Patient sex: M
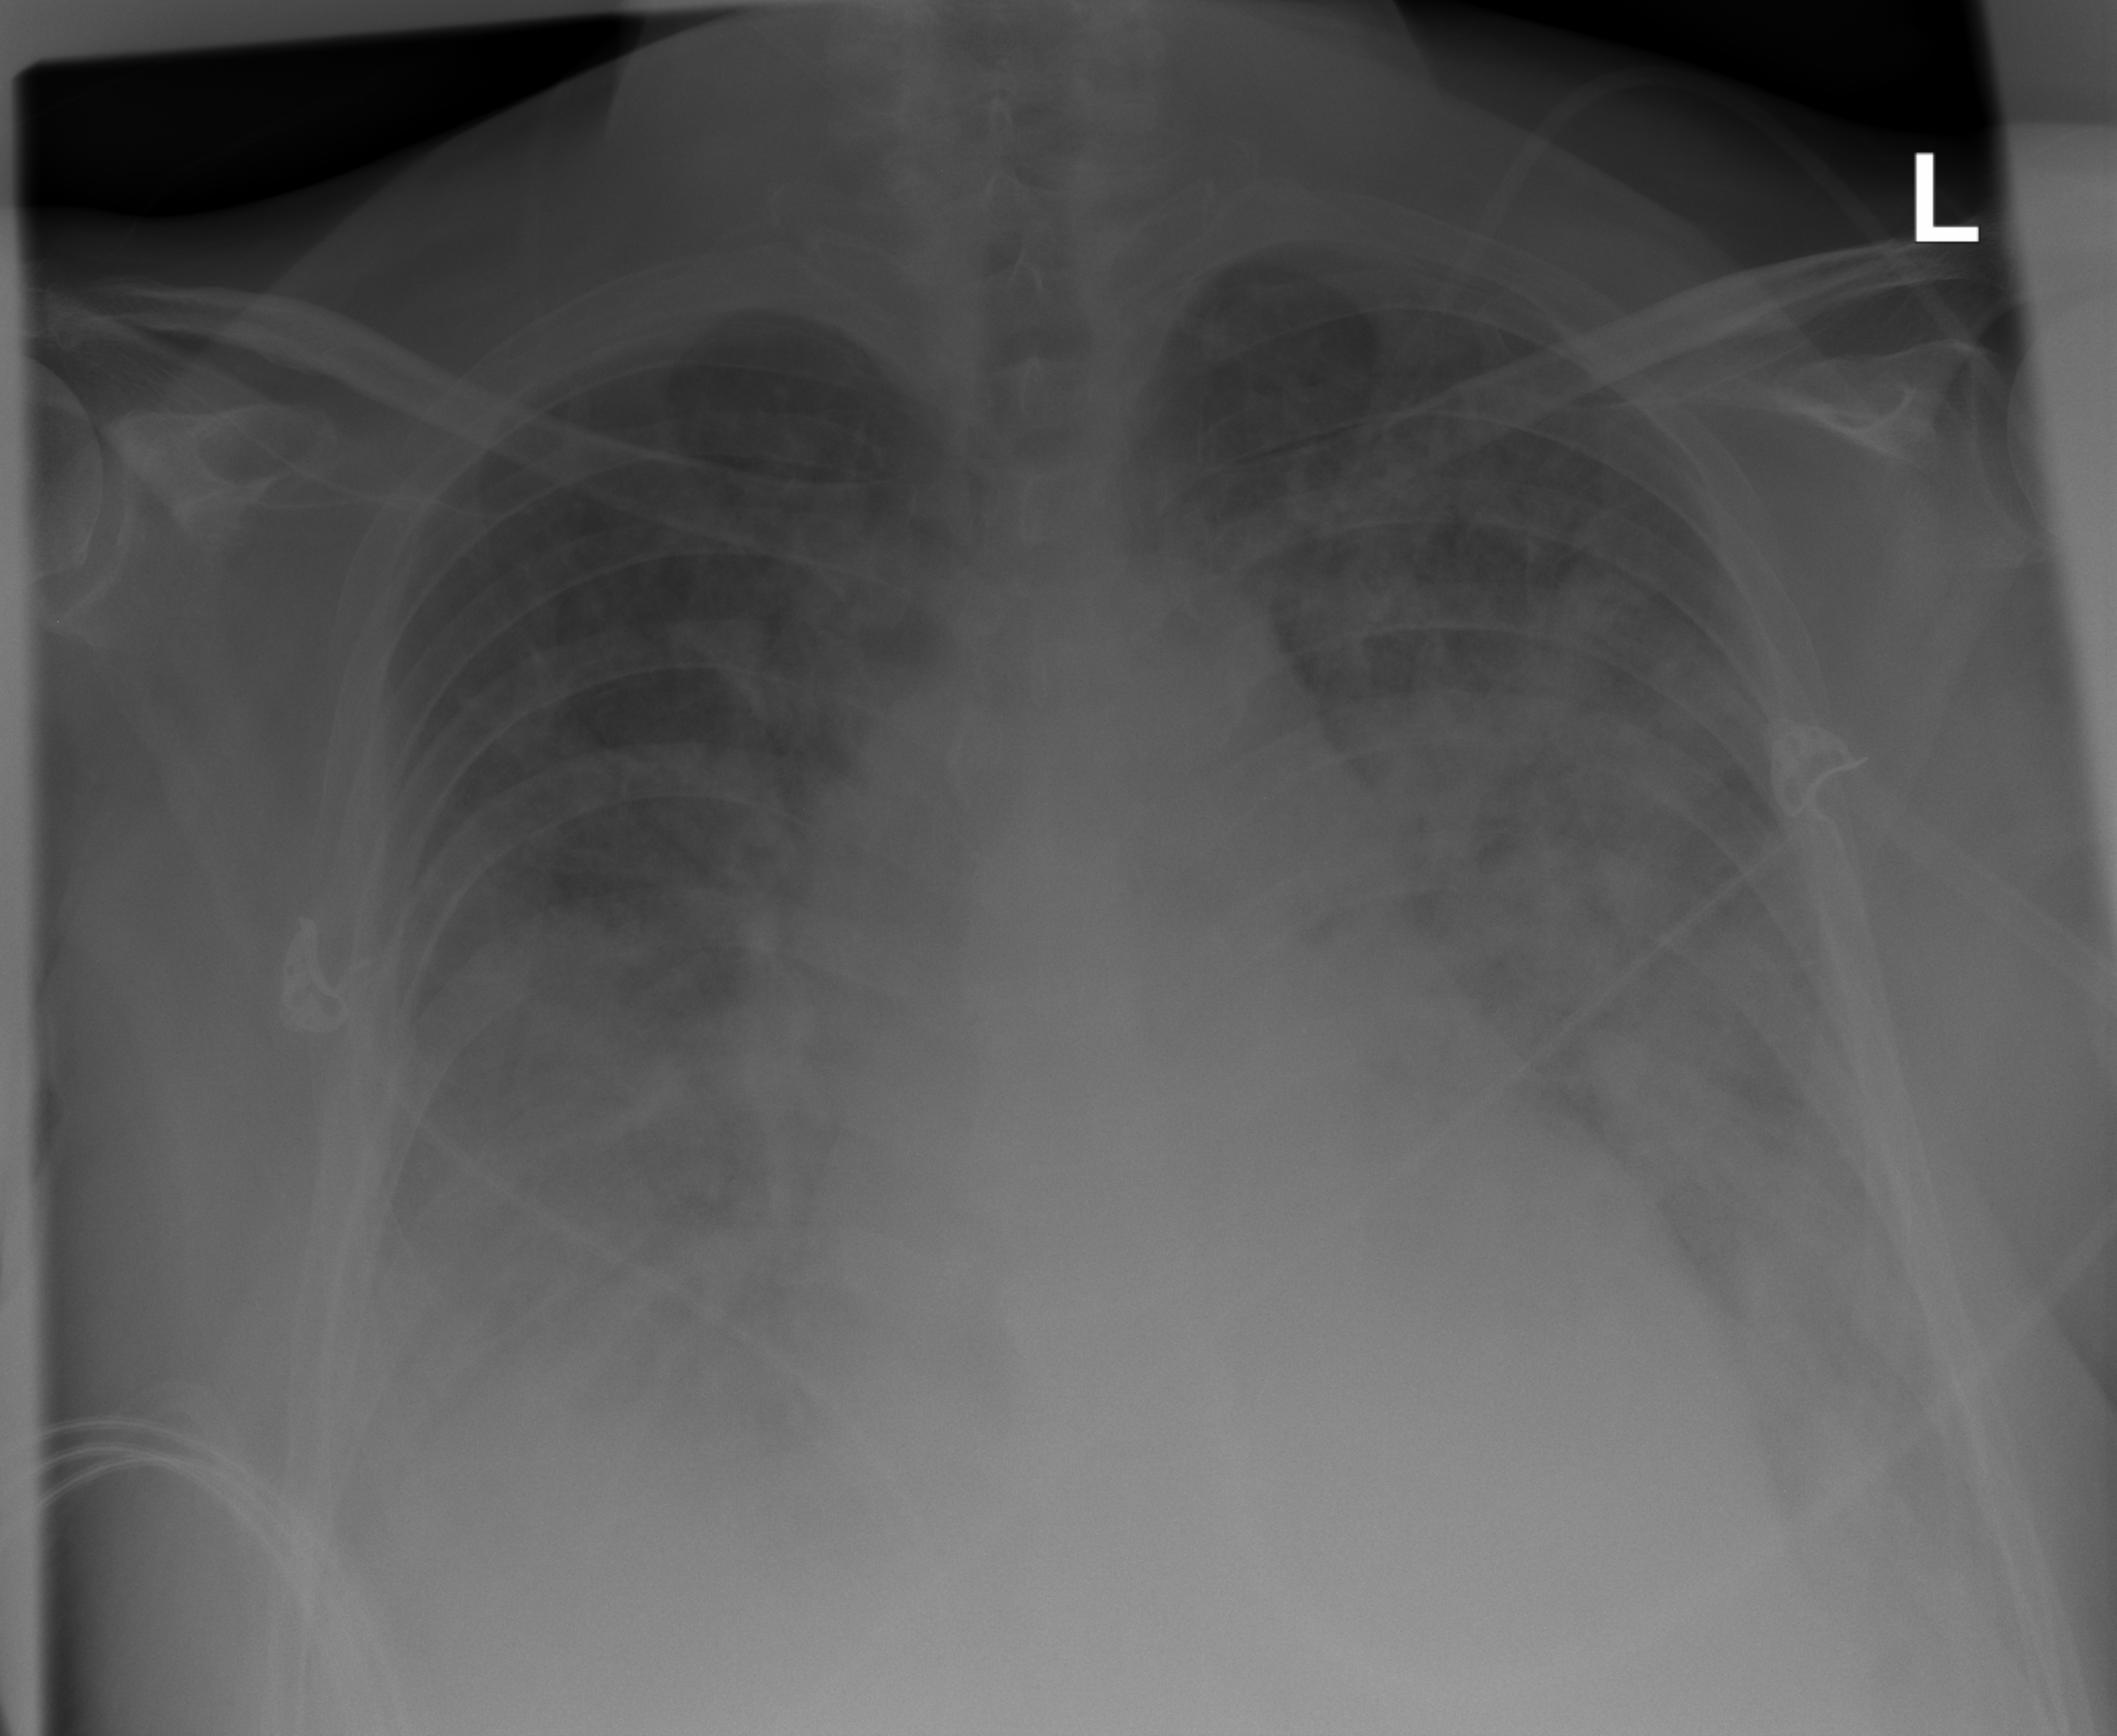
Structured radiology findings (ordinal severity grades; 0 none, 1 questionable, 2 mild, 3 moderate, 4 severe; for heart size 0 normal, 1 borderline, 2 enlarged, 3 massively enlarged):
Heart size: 2
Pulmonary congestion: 3
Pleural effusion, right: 2
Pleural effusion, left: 2
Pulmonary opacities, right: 3
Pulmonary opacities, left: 3
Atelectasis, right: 3
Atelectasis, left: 3